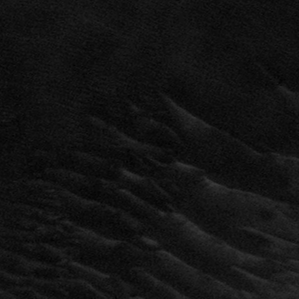
Label: frost